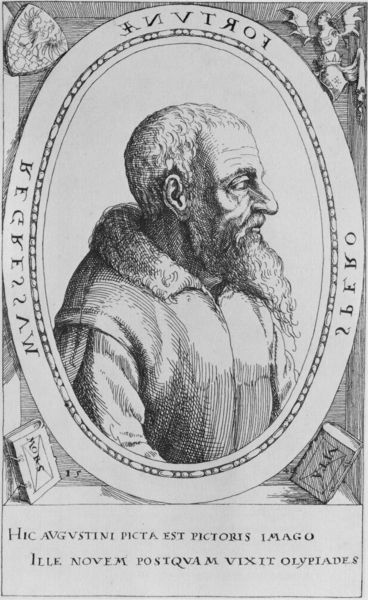
Titel: Selbstbildnis des Augustin Hirschvogel
Künstler: Augustin Hirschvogel
Institution: (Seriendruck)
Schlagwörter: flügel, mann, weiß, frisur, grau, haar, mund, nase, ohr, profil, schwarz, stirn, zeichnung, blick, alt, bart, hemd, augen, bärtig, falten, kragen, pelz, rahmen, vollbart, ärmel, bildnis, herr, portrait, porträt, haare, mantel, blatt, augenbrauen, locken, ohren, renaissance, oval, rund, engel, schrift, bücher, papier, grafik, graphik, inschrift, buch, medaillon, druck, schwarzweiss, radierung, stich, titel, portait, text, beschriftung, seitenverkehrt, spiegelverkehrt, allegorie, sieg, wappen, pelzkragen, halbprofil, wams, mönch, medaille, dürer, kupferstich, august, erklärung, perlstab, latein, lateinisch, umschrift, vignette, als, augustinus, tugenden, scharaffur, spiegelschrift, picta, frontpiz, augustini, oval zeichnung